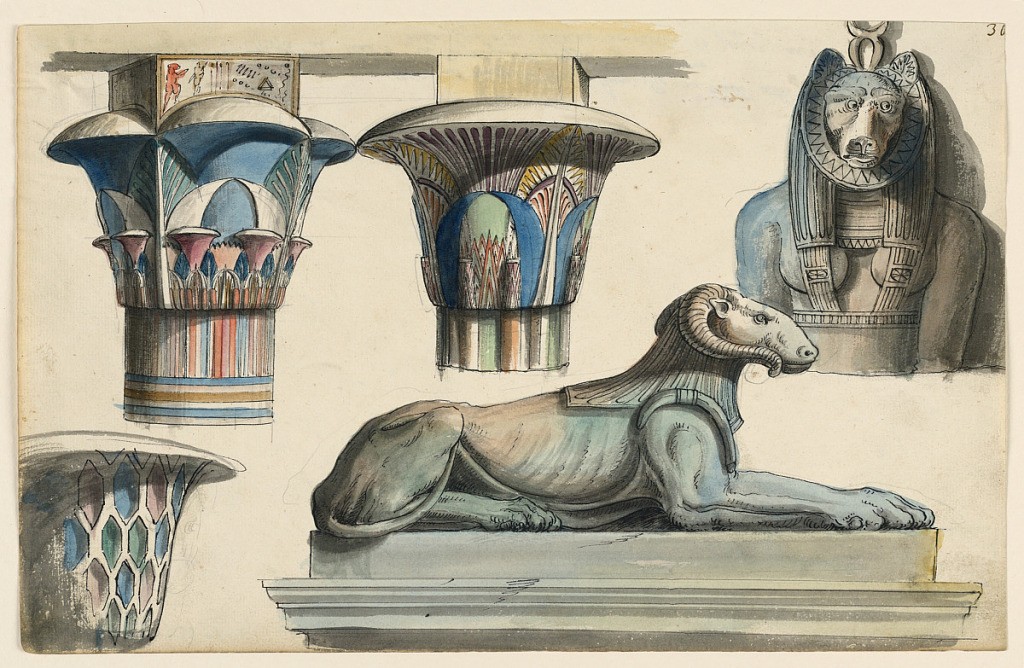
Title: Egyptian Antiquities
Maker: Romolo Achille Liverani, Italian, 1809 - 1872
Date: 1832
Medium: Pen and black ink, brush and watercolor, graphite on paper
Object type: Drawing
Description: Horizontal rectangle. Three colorful capitals in Egyptian style, statue of a lion with a ram's head shown in profile on plinth, upper part of the statue of a woman with a cat's head.